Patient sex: M
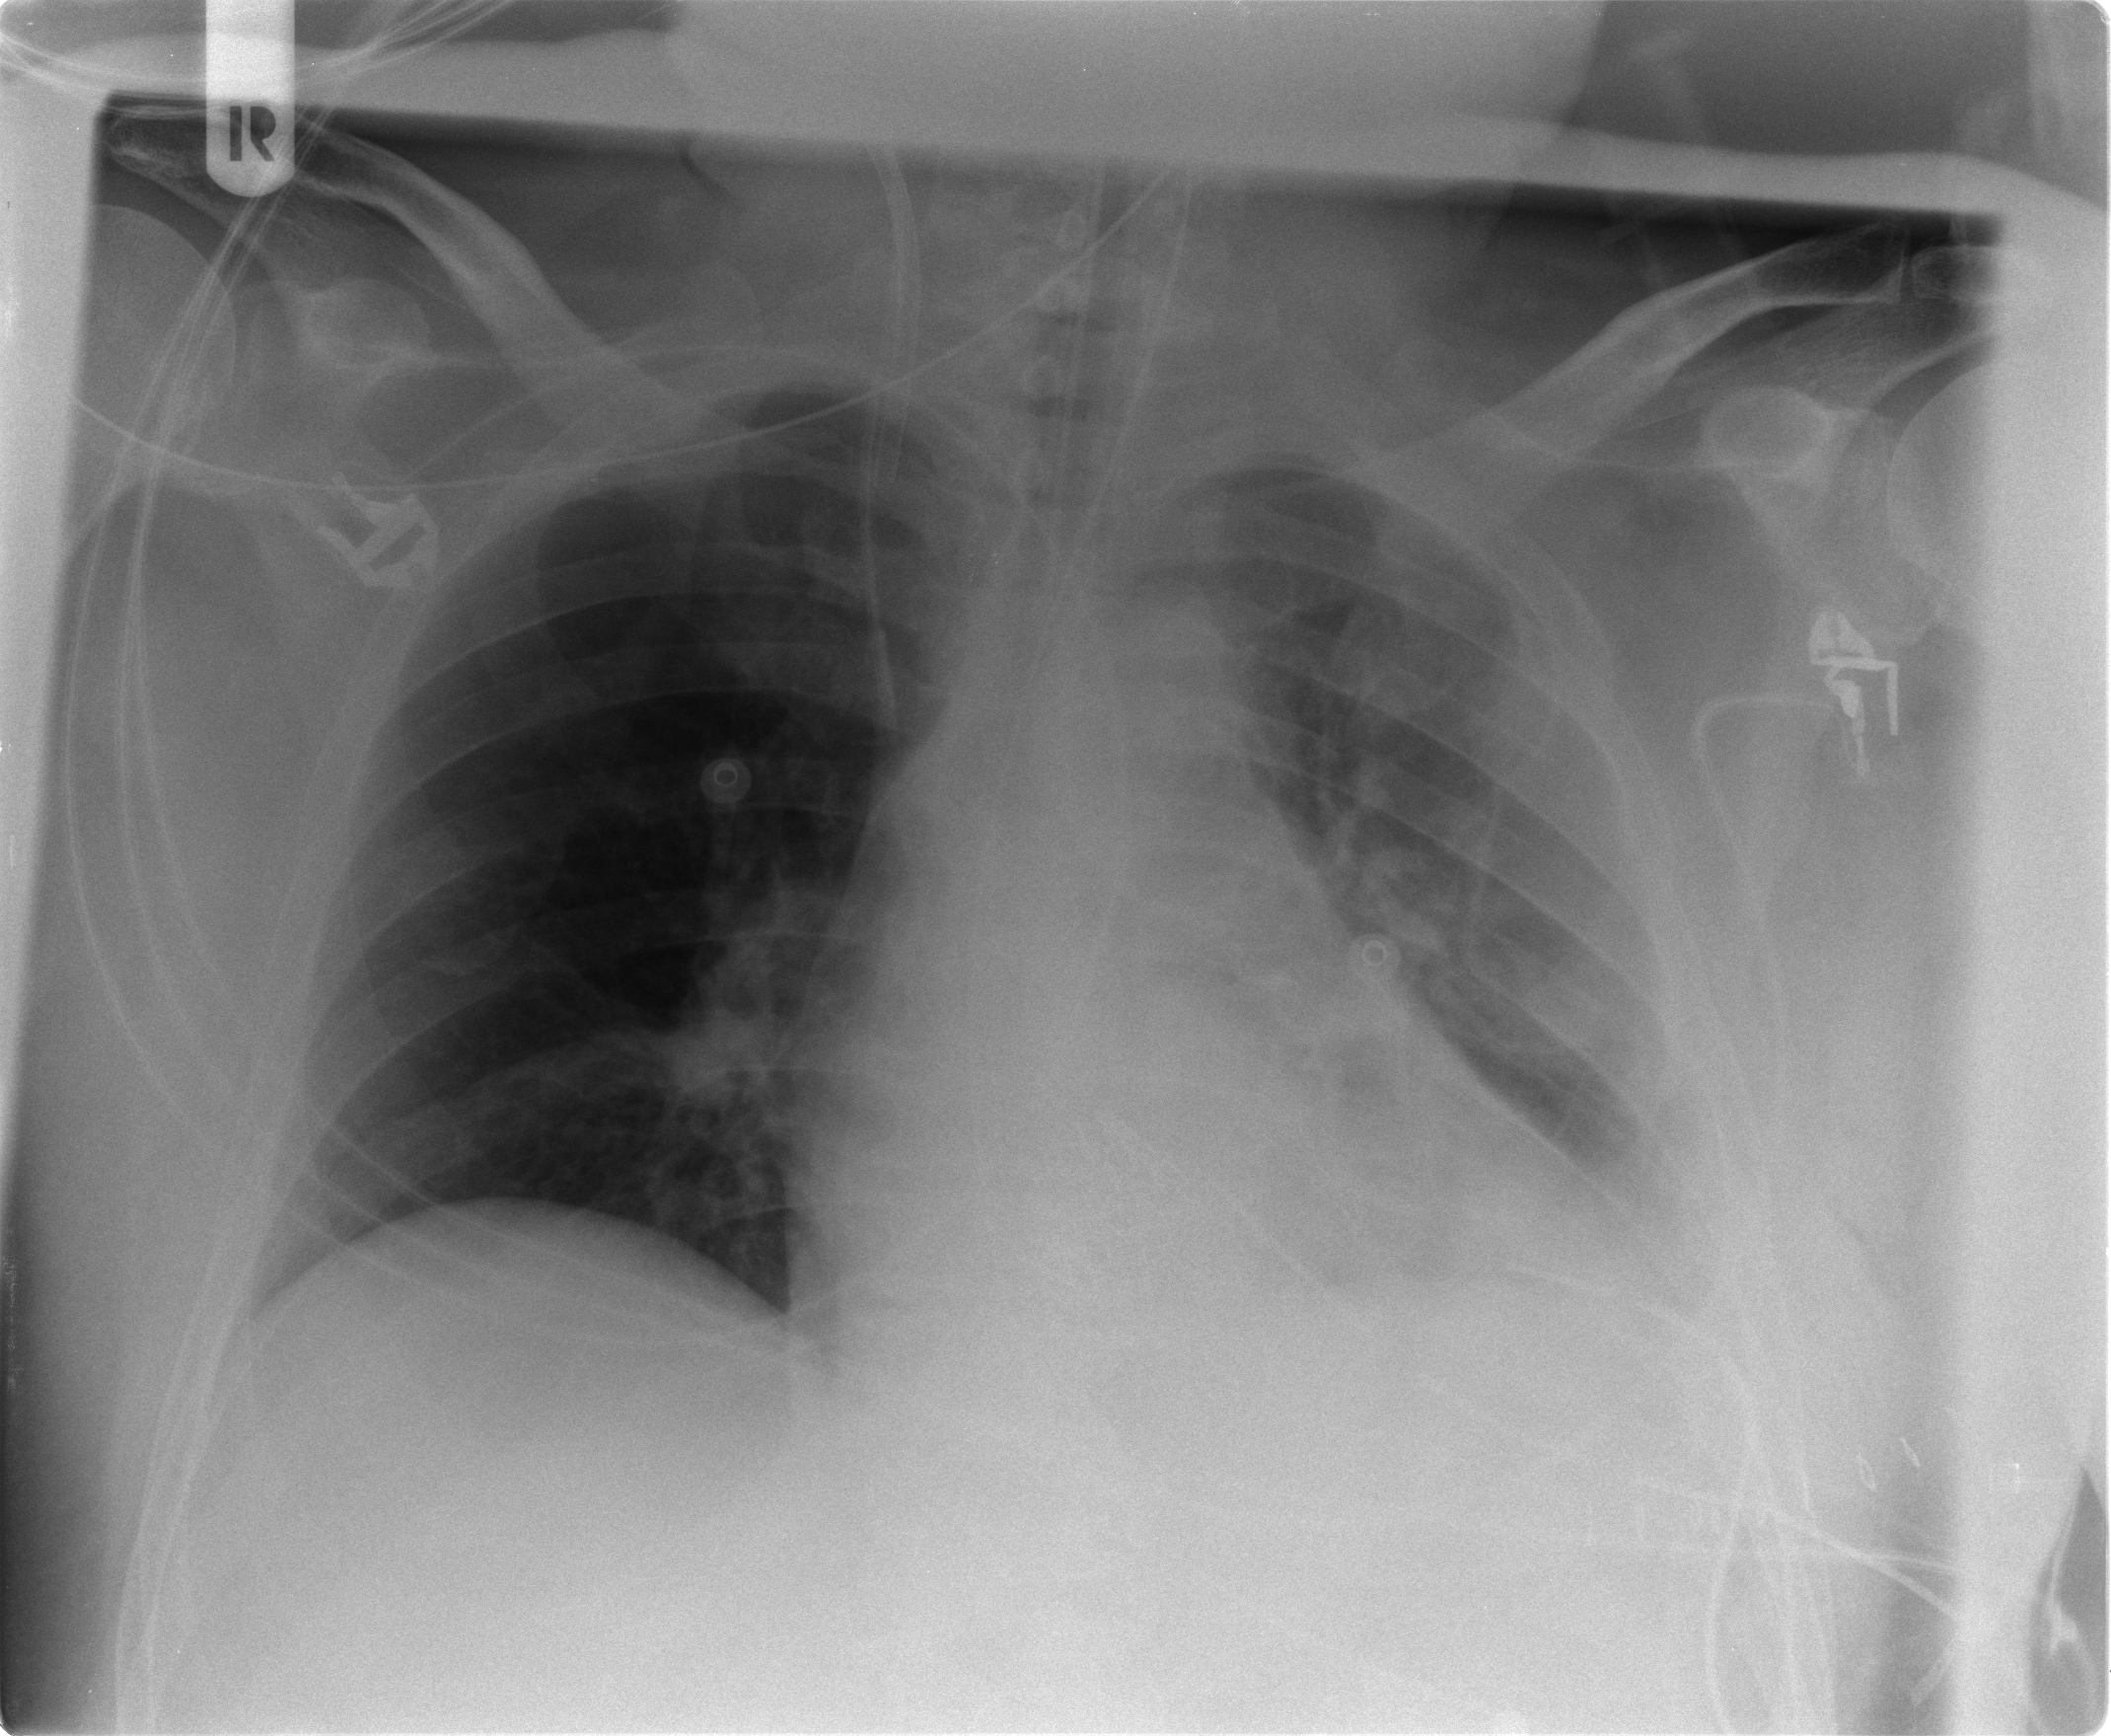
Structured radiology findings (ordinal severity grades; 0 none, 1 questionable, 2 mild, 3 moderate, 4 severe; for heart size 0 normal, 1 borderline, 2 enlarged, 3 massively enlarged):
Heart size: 0
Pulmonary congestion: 0
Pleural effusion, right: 0
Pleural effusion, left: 2
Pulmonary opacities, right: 0
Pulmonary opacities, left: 0
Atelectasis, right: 0
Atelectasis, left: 2